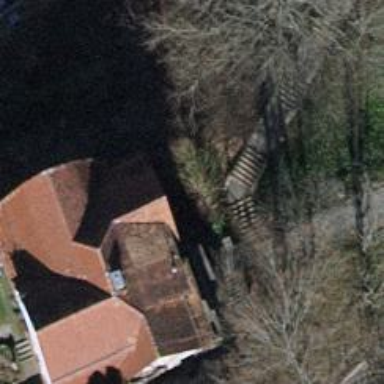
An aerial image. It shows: Road with steps.